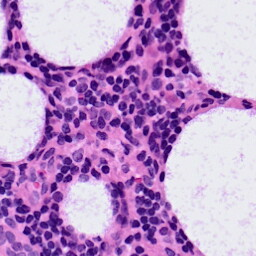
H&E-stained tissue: LymphNode